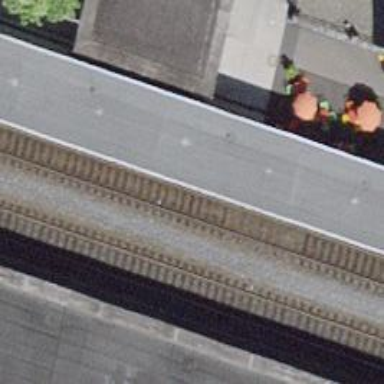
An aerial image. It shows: Single-track spur service.